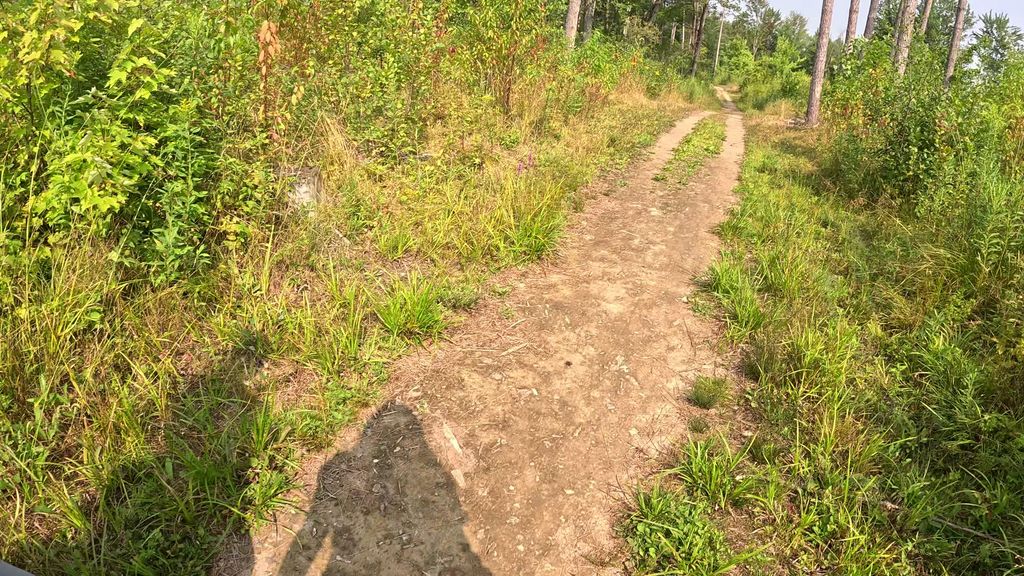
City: ottawa-gatineau